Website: lowes
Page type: payment
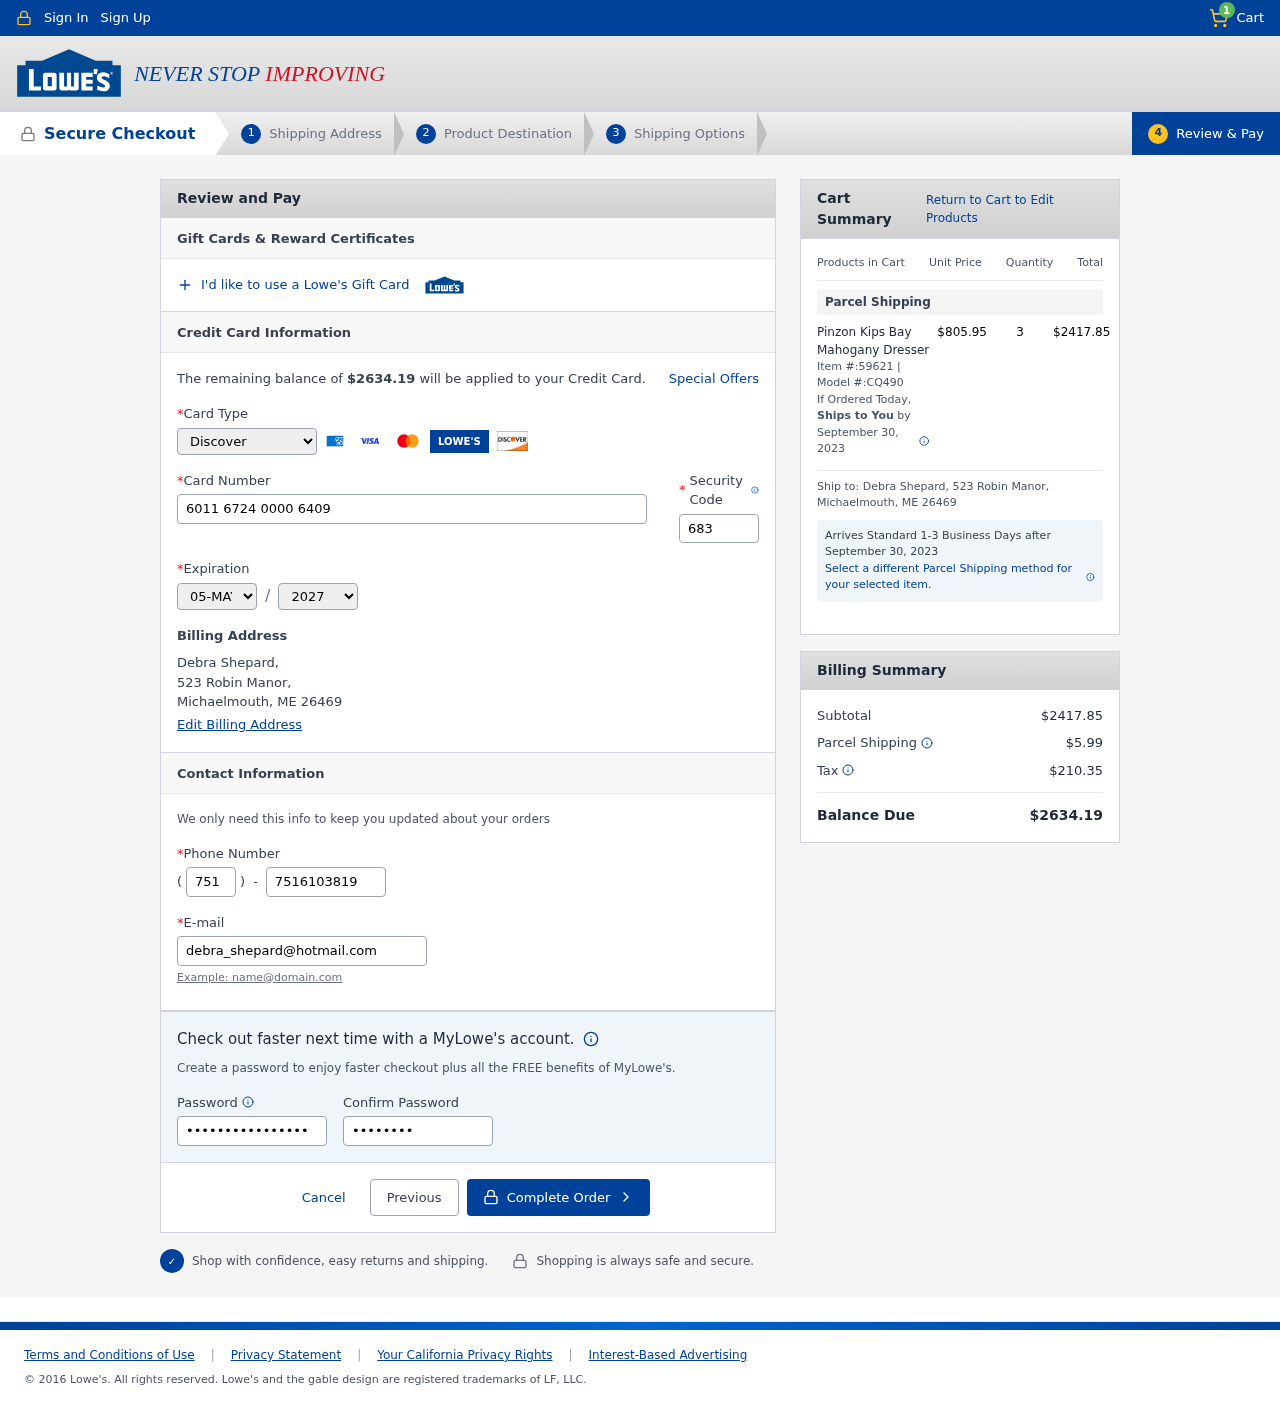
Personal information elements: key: PII_CARD_CVV
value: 683
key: PII_CARD_EXPIRY_MONTH
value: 05
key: PII_CARD_EXPIRY_YEAR
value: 27
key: PII_CARD_NUMBER
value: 6011 6724 0000 6409
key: PII_CARD_TYPE
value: Discover
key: PII_CITY_STATE_ZIP
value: Michaelmouth, ME 26469
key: PII_EMAIL
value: debra_shepard@hotmail.com
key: PII_FULLNAME
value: Debra Shepard,
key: PII_PHONE
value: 7516103819
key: PII_PHONE_AREA
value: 751
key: PII_STREET
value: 523 Robin Manor,
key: PII_FULLNAME2
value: Debra Shepard
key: PII_STREET2
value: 523 Robin Manor
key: PII_CITY_STATE_ZIP2
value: Michaelmouth, ME 26469
Product elements: key: PRODUCT1_NAME
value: Pinzon Kips Bay Mahogany Dresser
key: PRODUCT1_PRICE
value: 805.95
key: PRODUCT1_QUANTITY
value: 3
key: PRODUCT1_ITEM
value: Item #:59621
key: PRODUCT1_MODEL
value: Model #:CQ490
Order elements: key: ORDER_NUM_ITEMS
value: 1
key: ORDER_TOTAL
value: $2634.19
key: ORDER_SHIPPING_DATE
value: September 30, 2023
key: ORDER_SUBTOTAL
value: $2417.85
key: ORDER_SHIPPING_DATE2
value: September 30, 2023
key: ORDER_SHIPPING_COST
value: $5.99
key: ORDER_TAX
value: $210.35